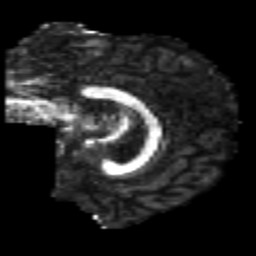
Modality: FA
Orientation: sagittal
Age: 24
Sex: male
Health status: healthy
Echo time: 0.074 s